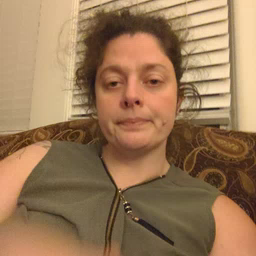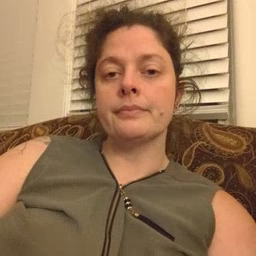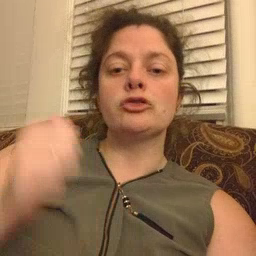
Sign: jacket